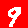
Digit: 9